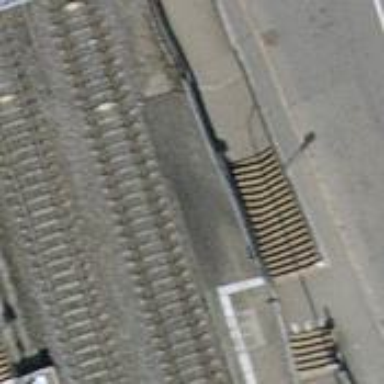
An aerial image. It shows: Road with steps.